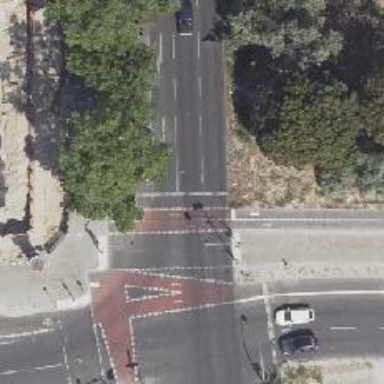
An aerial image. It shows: Road with traffic signals.